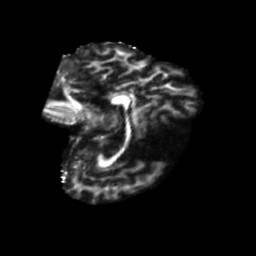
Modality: FA
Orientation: sagittal
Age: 56
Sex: female
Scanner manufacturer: siemens
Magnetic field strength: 3 T
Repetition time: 5.47 s
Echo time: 0.0854 s